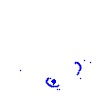
Particle: pion